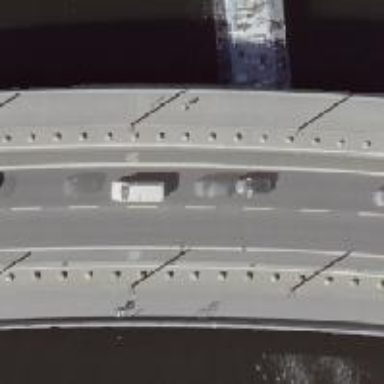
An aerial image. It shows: Tertiary road on bridge with asphalt surface. There are separate sidewalks on both sides and exclusive cycle lanes. No stopping parking conditions apply on both sides of the road.